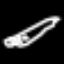
Label: pencil